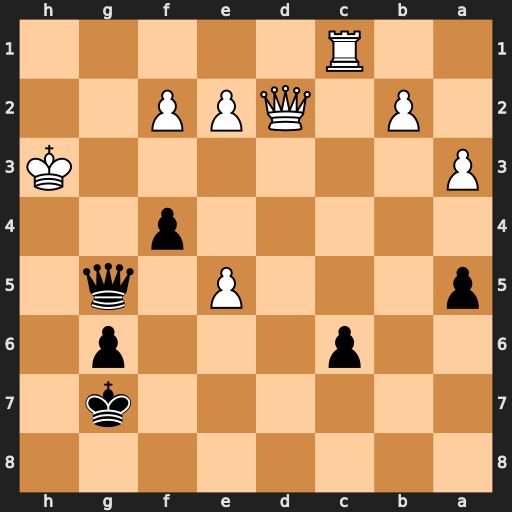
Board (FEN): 8/6k1/2p3p1/p3P1q1/5p2/P6K/1P1QPP2/2R5
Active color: b
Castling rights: -
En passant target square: -
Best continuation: Qh6+ Kg2 f3+ exf3 Qxd2